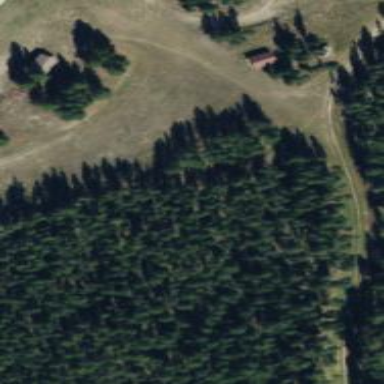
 groomed for both classic and skating styles."